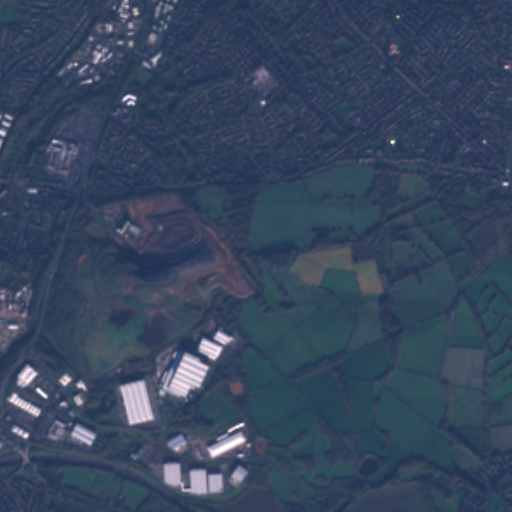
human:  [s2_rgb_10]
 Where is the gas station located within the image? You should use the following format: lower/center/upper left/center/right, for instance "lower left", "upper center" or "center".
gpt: The gas station is located in the lower left of the image.
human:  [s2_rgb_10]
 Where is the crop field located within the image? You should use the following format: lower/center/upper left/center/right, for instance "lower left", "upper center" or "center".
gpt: There is no crop field in the image.